Field crop: maize
Growth stage: 1
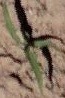
Species: maize